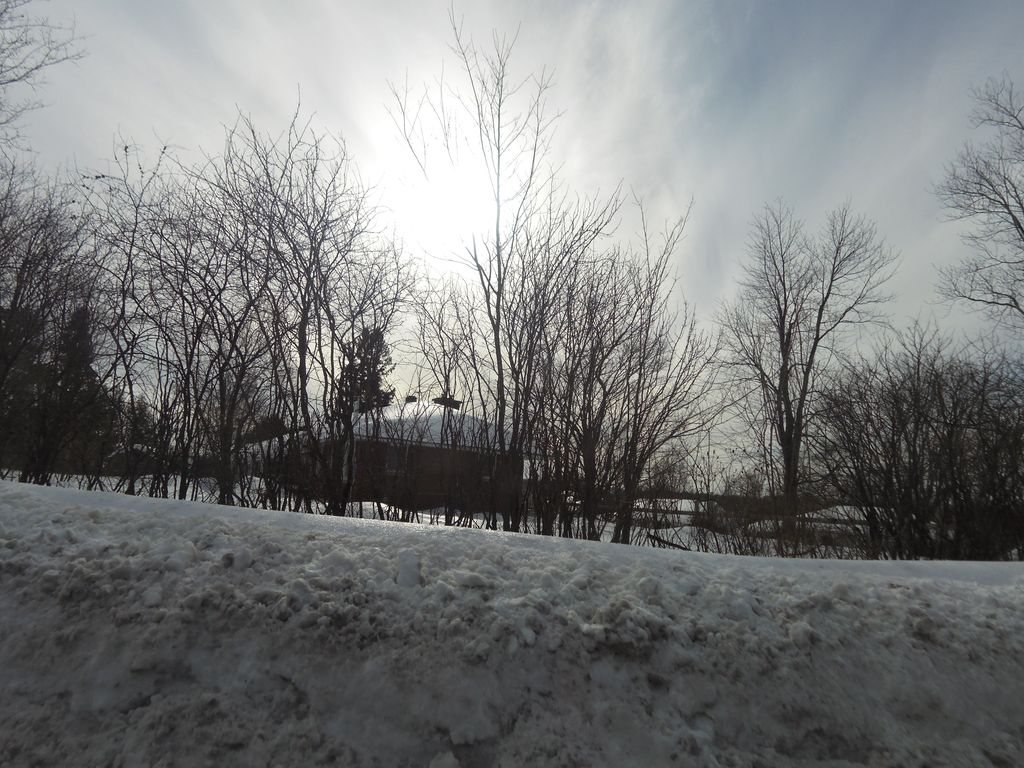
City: ottawa-gatineau